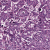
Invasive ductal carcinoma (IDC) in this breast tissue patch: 1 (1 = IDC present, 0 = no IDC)